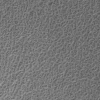
Atmospheric dust classification: not_dusty